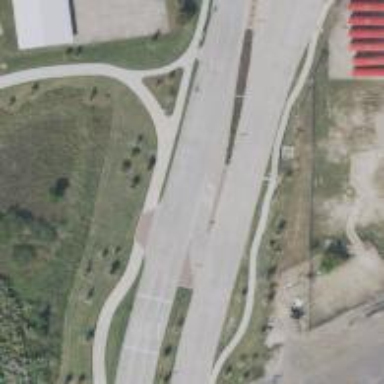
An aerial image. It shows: Secondary link road.